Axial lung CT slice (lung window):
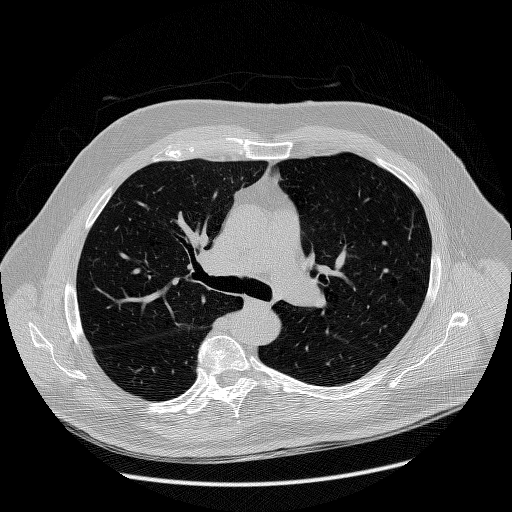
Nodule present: no